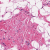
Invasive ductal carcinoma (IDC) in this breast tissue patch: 0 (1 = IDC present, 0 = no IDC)